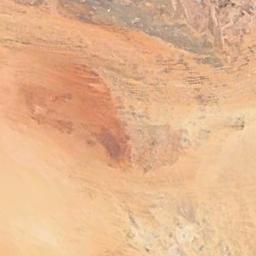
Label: desert